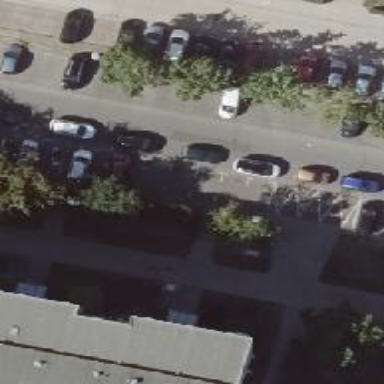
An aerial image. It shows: Street side parking area.